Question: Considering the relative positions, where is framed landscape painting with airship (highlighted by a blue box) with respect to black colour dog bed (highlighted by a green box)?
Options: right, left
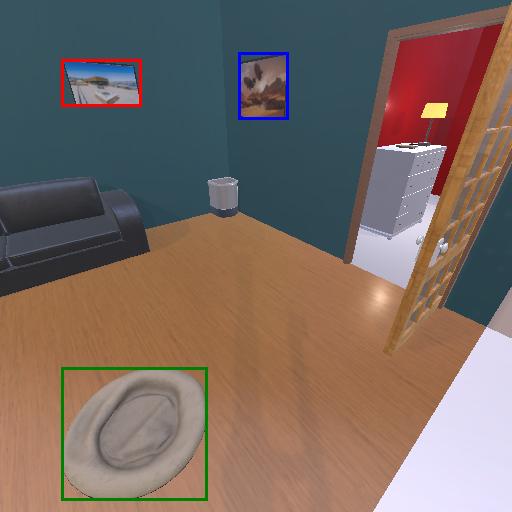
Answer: right